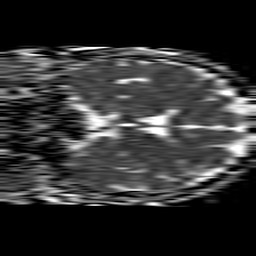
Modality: ADC
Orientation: coronal
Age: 43
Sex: male
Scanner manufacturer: philips
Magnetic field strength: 1.5 T
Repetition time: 4.6 s
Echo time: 0.08517 s